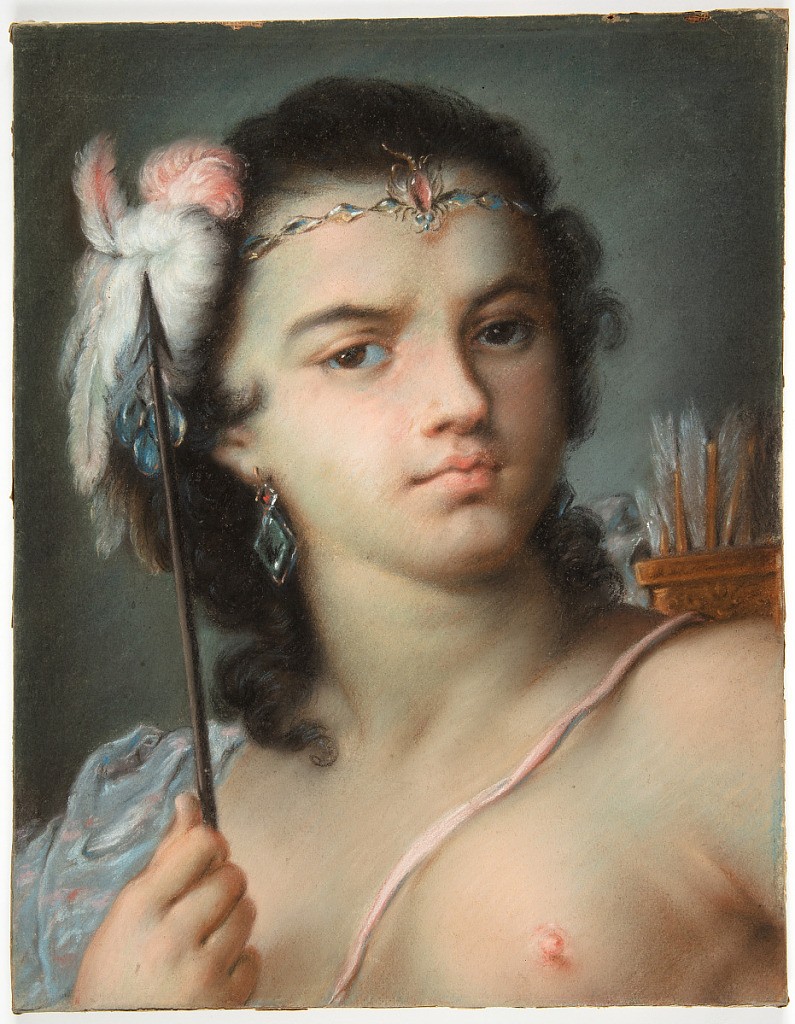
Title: Personification of America
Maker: Rosalba Carriera, Italian, 1673–1757
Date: before 1720
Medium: Pastel on paper mounted on canvas
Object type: Drawing
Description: Bust length portrait of a woman, her left breast exposed, and carrying a spear in her right hand. In her hair is a jeweled fillet, trimmed with feathers, and in her right ear she wears a lozenge-shaped jeweled pendant earring. On her back she carries a quiver of arrows. Her head is inclined slightly to the left and turned directly toward the viewer.